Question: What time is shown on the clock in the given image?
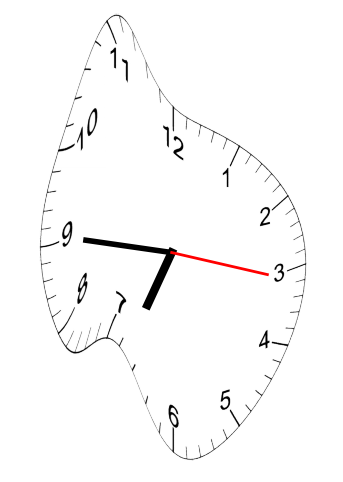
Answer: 06:45:16